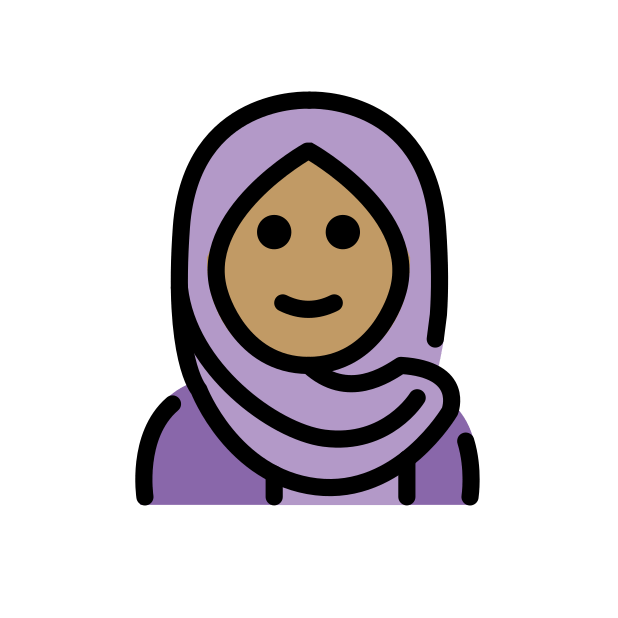
woman with headscarf: medium skin tone